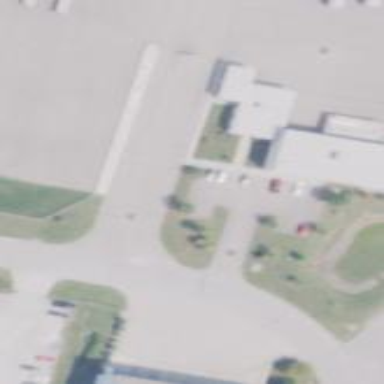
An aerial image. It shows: Building housing car rental service.